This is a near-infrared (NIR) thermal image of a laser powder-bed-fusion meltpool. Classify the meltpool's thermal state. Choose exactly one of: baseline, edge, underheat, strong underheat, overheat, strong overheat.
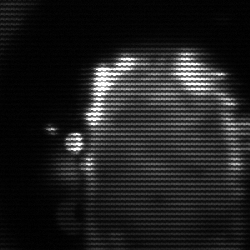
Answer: baseline